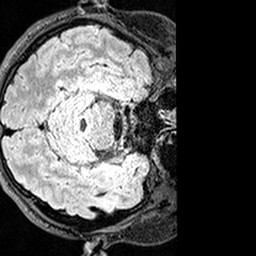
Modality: FLAIR
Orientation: axial
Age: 21
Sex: female
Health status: healthy
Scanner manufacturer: siemens
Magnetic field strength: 3 T
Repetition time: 5 s
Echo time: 0.388 s